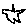
Label: star